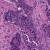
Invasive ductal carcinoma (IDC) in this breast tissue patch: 1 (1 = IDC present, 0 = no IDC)